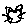
Label: cat